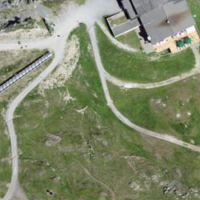
EUNIS habitat code: 31
Species observed at this site:
Corvus corone
Anthus trivialis
Oenanthe oenanthe
Dryas octopetala
Linaria cannabina
Anthus spinoletta
Prunella modularis
Pandion haliaetus
Turdus torquatus
Anthus pratensis
Ptyonoprogne rupestris
Campanula barbata
Petasites albus
Carduelis citrinella
Alauda arvensis
Carduus personata
Hirundo rustica
Campanula scheuchzeri
Phoenicurus ochruros
Pyrrhocorax graculus
Falco tinnunculus
Accipiter nisus